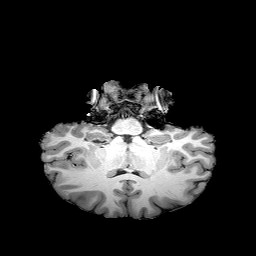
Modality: T1w
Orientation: sagittal
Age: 18
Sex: female
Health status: healthy